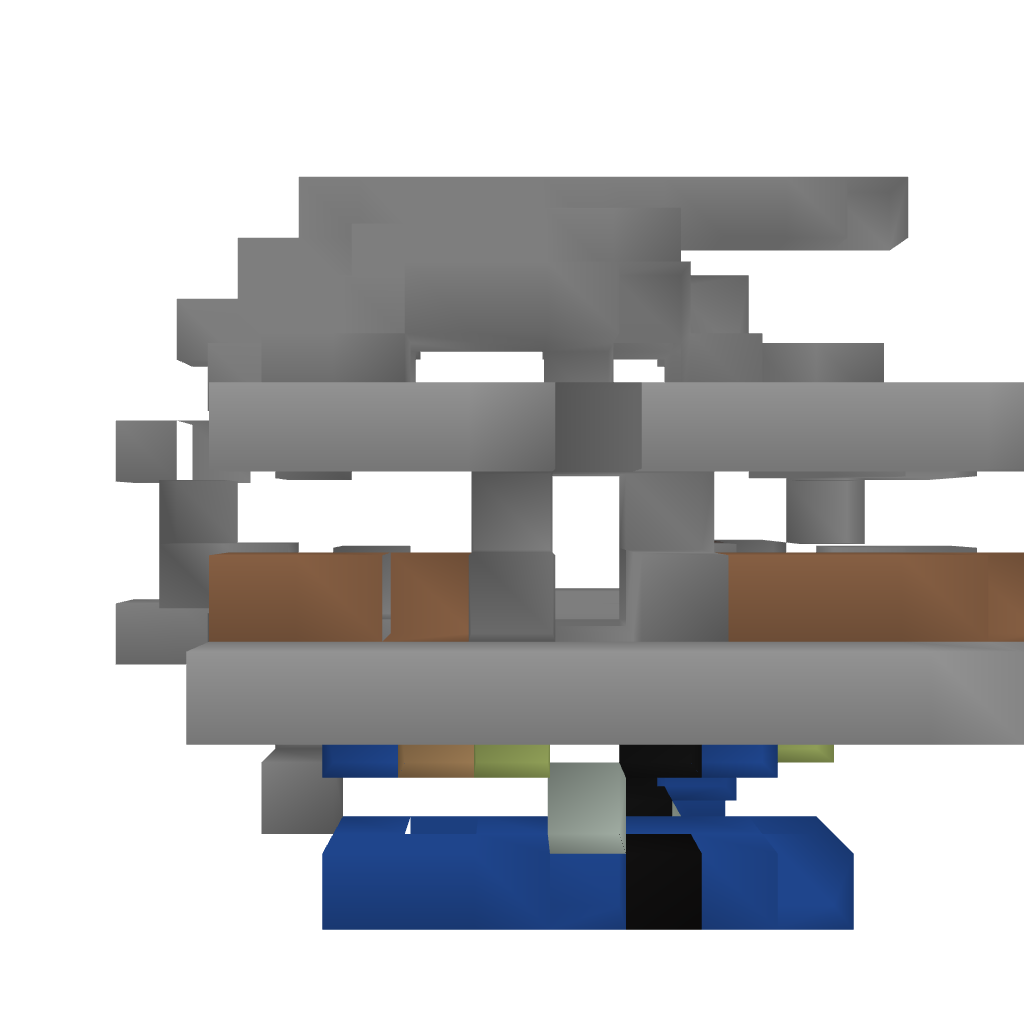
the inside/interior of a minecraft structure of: hidden door